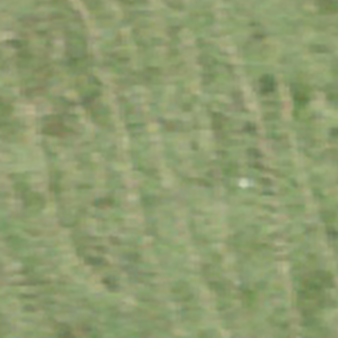
Label: other